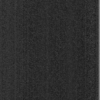
Label: dusty